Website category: phone
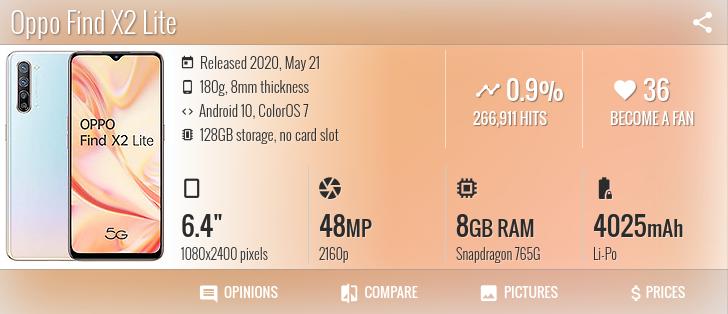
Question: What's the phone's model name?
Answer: Oppo Find X2 Lite

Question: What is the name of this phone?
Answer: Oppo Find X2 Lite

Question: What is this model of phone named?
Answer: Oppo Find X2 Lite

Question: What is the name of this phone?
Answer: Oppo Find X2 Lite

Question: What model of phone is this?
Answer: Oppo Find X2 Lite

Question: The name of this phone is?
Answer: Oppo Find X2 Lite

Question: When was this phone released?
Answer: Released 2020, May 21

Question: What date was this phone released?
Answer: Released 2020, May 21

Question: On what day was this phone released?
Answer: Released 2020, May 21

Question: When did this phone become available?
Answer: Released 2020, May 21

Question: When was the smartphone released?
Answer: Released 2020, May 21

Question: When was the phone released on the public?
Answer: Released 2020, May 21

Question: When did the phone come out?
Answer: Released 2020, May 21

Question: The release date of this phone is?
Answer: Released 2020, May 21

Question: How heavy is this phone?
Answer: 180g

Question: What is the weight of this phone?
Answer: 180g

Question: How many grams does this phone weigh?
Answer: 180g

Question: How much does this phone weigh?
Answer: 180g

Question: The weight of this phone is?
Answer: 180g

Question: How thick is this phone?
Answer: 8mm thickness

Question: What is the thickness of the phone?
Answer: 8mm thickness

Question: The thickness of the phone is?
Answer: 8mm thickness

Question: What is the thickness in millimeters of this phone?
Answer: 8mm thickness

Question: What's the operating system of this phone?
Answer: Android 10, ColorOS 7

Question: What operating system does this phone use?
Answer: Android 10, ColorOS 7

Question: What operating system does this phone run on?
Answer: Android 10, ColorOS 7

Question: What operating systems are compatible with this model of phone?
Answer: Android 10, ColorOS 7

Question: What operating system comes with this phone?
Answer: Android 10, ColorOS 7

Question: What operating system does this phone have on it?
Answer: Android 10, ColorOS 7

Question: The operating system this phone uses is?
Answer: Android 10, ColorOS 7

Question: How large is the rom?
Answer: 128GB storage

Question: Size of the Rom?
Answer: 128GB storage

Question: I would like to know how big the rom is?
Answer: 128GB storage

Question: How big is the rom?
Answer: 128GB storage

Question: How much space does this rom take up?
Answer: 128GB storage

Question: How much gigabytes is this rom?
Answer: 128GB storage

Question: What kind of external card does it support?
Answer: no card slot

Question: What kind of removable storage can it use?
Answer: no card slot

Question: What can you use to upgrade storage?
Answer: no card slot

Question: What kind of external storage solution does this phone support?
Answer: no card slot

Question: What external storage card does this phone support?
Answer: no card slot

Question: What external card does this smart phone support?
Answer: no card slot

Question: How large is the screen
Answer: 6.4"

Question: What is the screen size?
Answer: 6.4"

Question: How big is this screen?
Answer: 6.4"

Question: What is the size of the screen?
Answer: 6.4"

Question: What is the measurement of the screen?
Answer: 6.4"

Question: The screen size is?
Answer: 6.4"

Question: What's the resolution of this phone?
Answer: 1080x2400 pixels

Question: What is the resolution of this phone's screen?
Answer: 1080x2400 pixels

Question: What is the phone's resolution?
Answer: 1080x2400 pixels

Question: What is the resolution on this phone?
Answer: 1080x2400 pixels

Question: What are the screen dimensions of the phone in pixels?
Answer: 1080x2400 pixels

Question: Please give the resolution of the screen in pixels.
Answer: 1080x2400 pixels

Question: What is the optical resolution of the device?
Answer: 1080x2400 pixels

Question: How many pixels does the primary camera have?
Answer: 48 MP

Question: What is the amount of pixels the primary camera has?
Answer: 48 MP

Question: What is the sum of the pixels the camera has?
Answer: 48 MP

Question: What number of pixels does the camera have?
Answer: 48 MP

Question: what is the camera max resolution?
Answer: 48 MP

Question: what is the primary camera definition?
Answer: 48 MP

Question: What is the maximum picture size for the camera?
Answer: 48 MP

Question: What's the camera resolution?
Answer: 2160p

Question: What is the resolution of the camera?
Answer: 2160p